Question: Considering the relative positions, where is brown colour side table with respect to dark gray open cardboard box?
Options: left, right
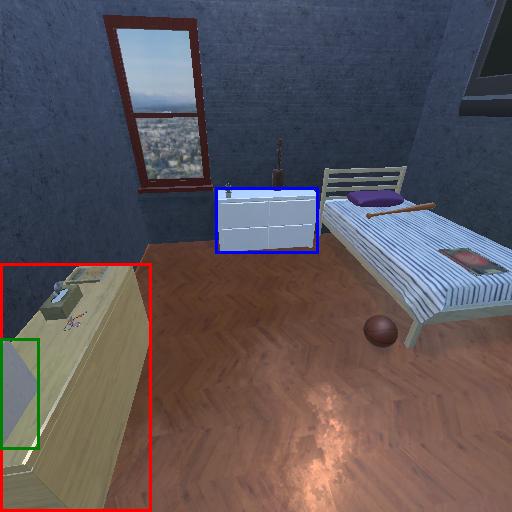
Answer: left